Field crop: maize
Growth stage: 2
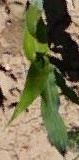
Species: maize